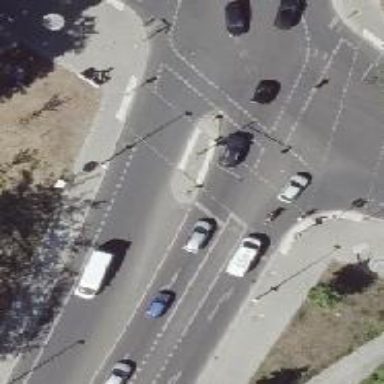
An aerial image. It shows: Road with traffic signals.